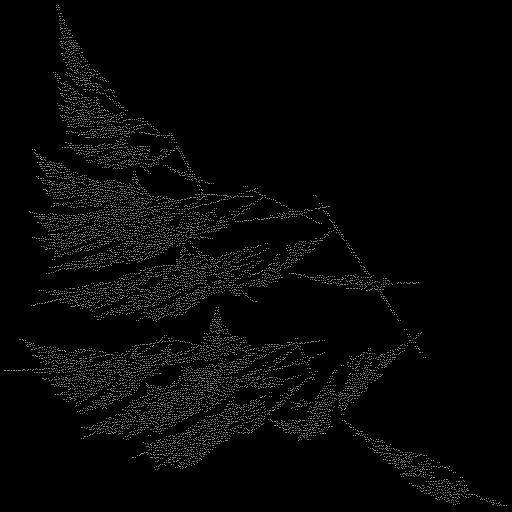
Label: turbanshell